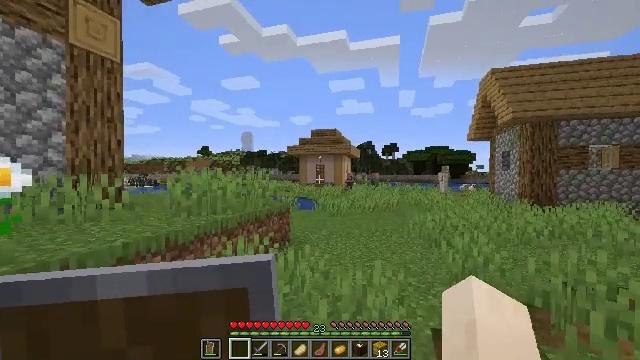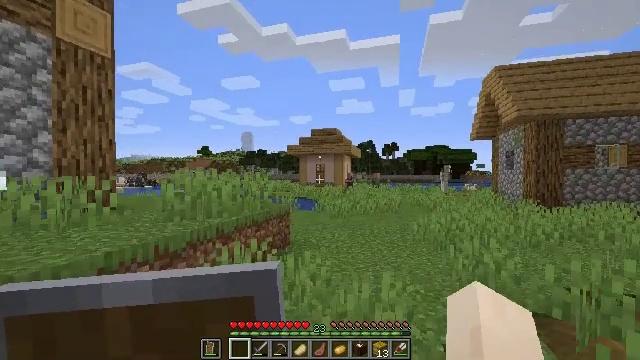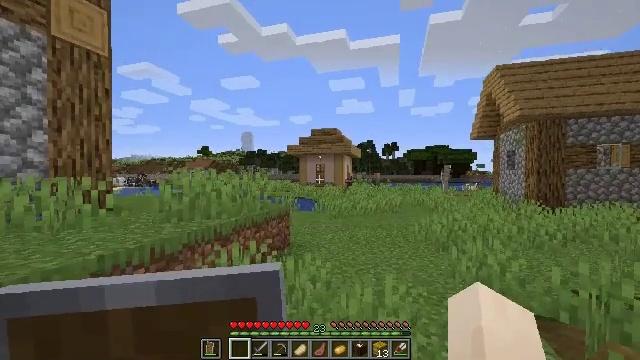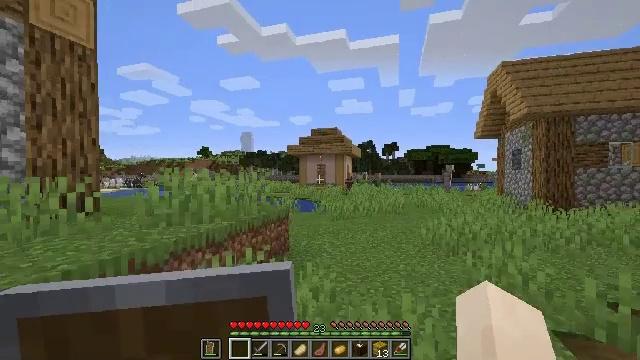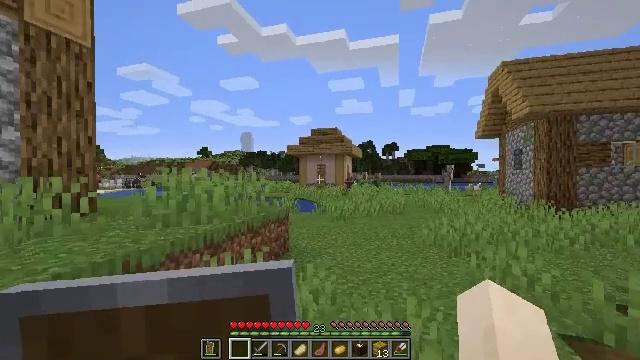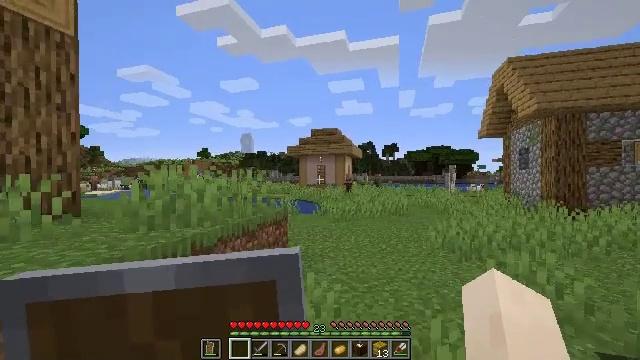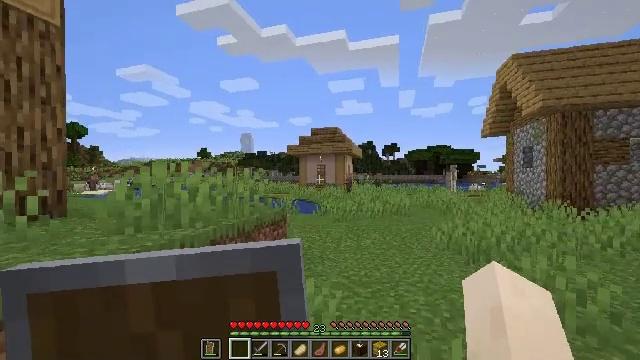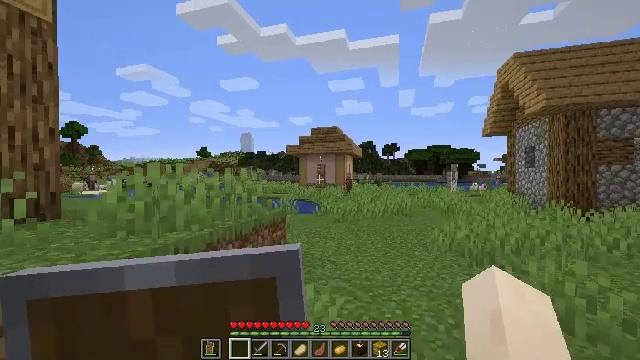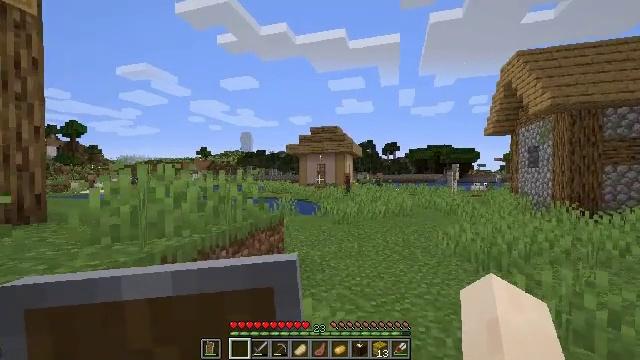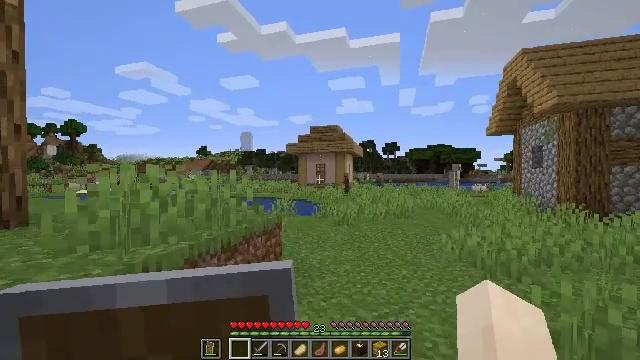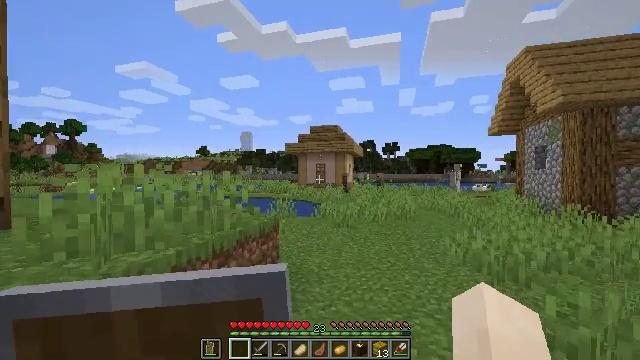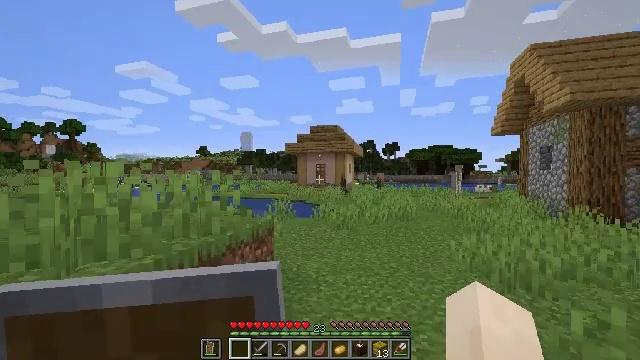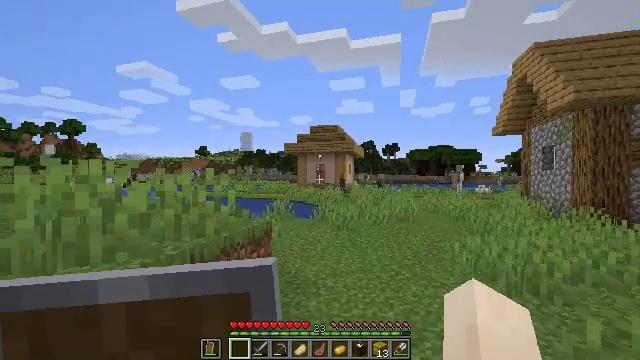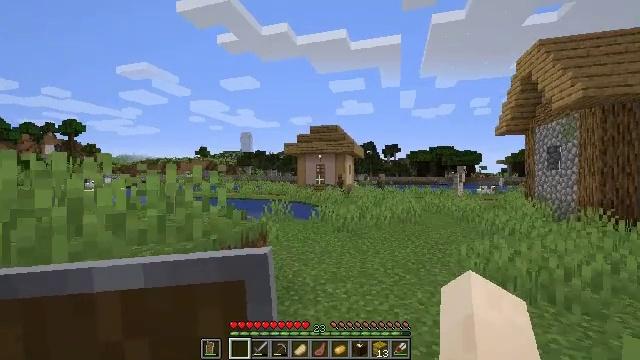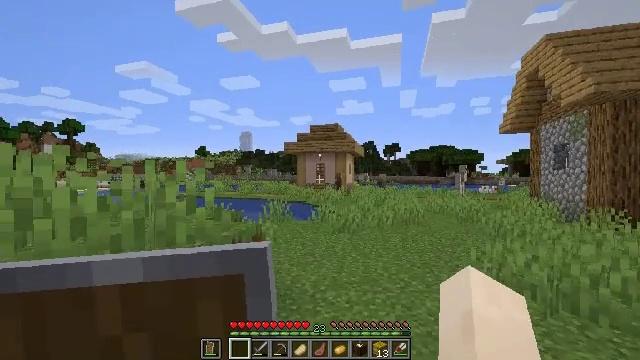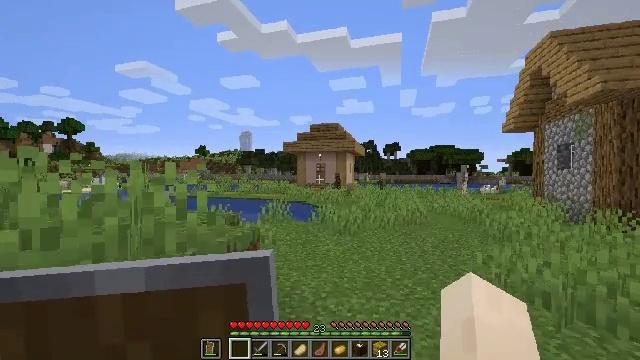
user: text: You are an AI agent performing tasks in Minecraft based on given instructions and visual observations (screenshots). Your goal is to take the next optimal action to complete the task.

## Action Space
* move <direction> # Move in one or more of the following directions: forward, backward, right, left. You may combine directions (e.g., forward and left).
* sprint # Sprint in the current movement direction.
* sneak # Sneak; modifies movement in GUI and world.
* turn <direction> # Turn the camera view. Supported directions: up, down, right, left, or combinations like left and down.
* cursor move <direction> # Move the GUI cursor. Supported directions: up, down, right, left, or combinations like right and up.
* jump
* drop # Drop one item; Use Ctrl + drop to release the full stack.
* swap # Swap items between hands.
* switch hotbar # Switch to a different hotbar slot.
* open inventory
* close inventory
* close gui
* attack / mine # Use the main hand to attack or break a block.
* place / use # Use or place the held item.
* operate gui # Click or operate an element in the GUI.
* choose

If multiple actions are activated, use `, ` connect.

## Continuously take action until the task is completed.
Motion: motion action
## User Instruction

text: Attack the cobblestone stairs to retrieve it.
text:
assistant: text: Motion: move forward
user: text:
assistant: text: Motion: move forward
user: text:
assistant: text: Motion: move forward
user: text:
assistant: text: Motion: move forward
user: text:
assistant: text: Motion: move forward
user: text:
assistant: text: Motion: move forward
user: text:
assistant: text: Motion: move forward
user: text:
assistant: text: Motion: move forward
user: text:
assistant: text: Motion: move forward
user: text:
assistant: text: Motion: move forward
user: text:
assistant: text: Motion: move forward
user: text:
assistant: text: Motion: move forward
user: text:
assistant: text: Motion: move forward
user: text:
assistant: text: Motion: move forward
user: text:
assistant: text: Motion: move forward
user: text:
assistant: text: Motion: move forward
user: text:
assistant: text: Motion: move forward
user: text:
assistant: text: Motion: move forward
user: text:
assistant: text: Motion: move forward
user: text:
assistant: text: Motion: move forward
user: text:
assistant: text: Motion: move forward
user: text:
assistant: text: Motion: move forward
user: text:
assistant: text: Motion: move forward
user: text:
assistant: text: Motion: move forward
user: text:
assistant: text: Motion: move forward
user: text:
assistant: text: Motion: move forward
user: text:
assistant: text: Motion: move forward
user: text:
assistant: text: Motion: move forward
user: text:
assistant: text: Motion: move forward
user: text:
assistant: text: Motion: move forward